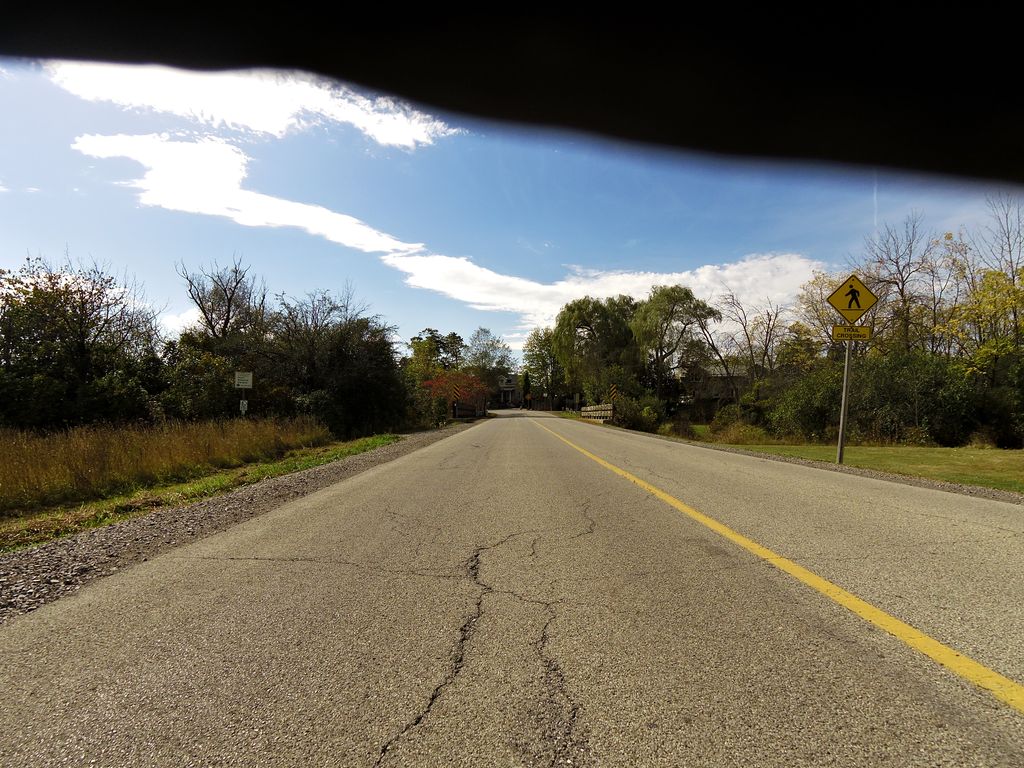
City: hamilton